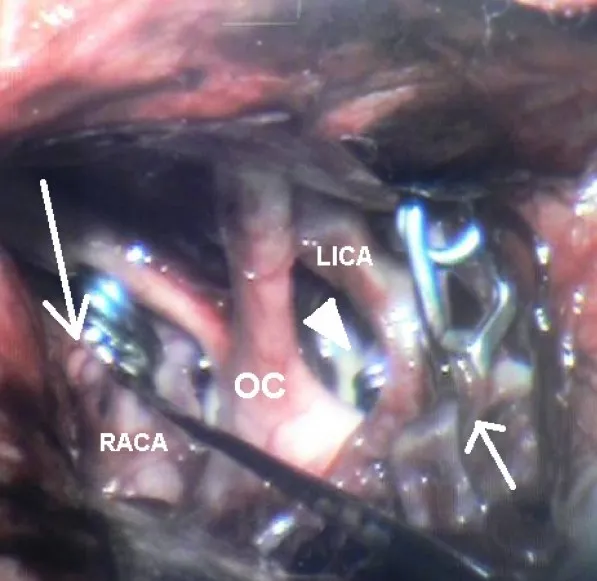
Intraoperative photograph of right pterional exposure showing clipping right MCA (small arrow), left carotid bifurcation (large arrow) and distal basilar (arrowhead) aneurysms. LICA: Left Internal Carotid Artery, OC: Optic Chiasm, RACA: Right Anterior Cerebral Artery.
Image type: medical_photograph (skin_photograph)